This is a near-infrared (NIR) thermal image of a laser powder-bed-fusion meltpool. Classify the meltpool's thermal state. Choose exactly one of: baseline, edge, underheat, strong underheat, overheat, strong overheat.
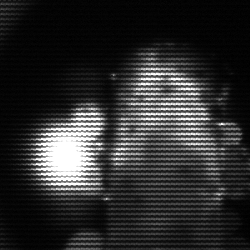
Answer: strong underheat